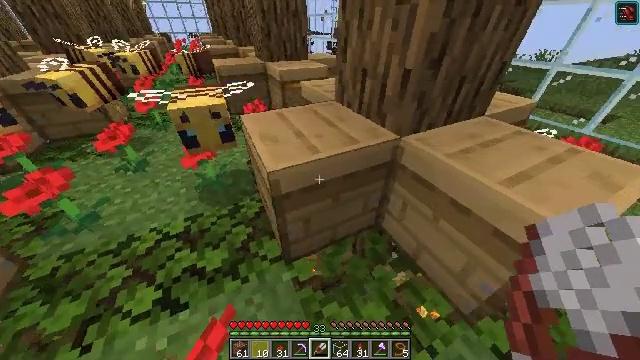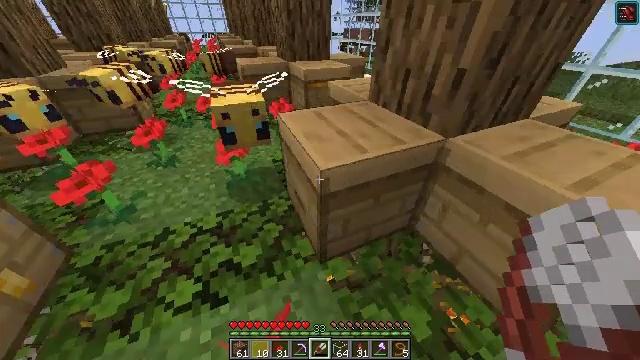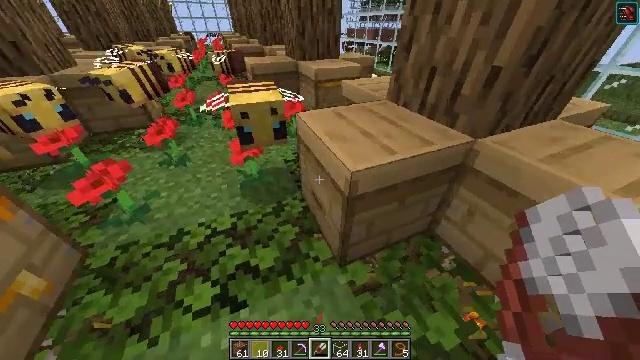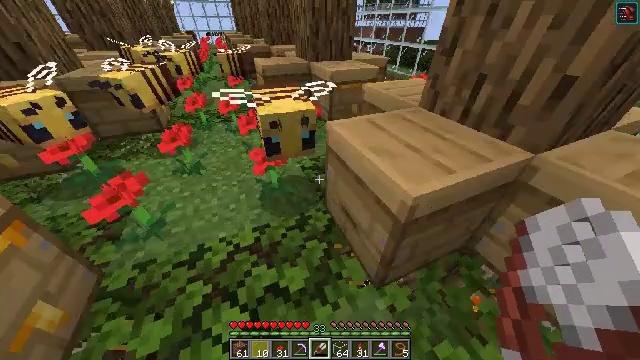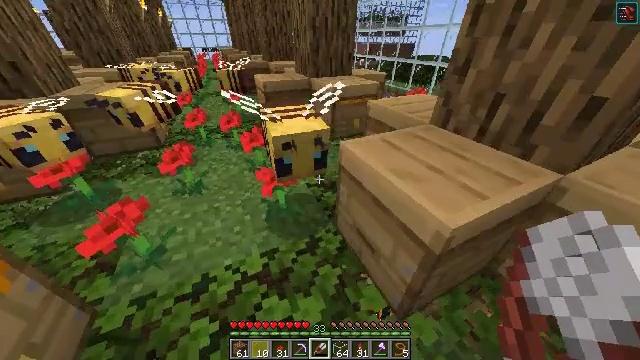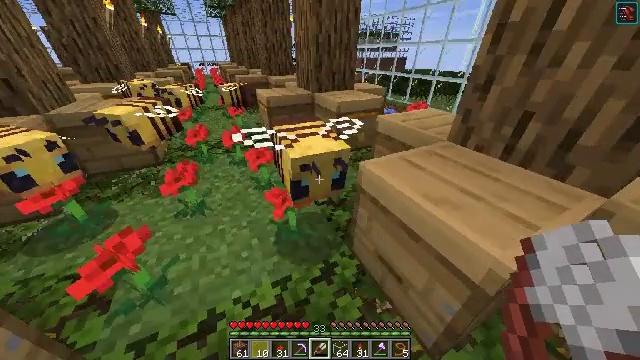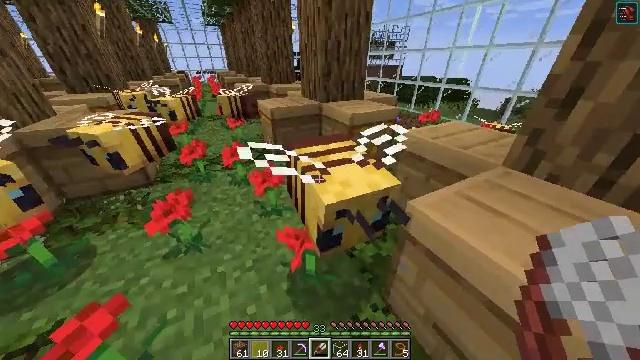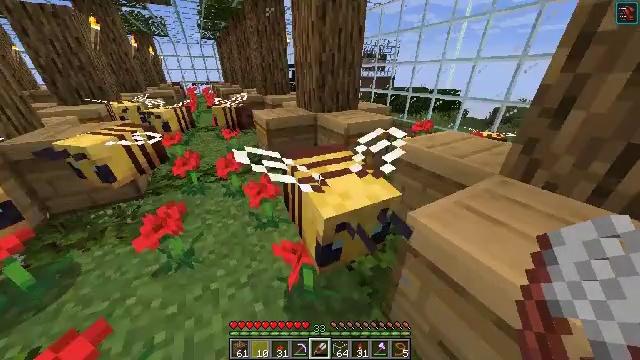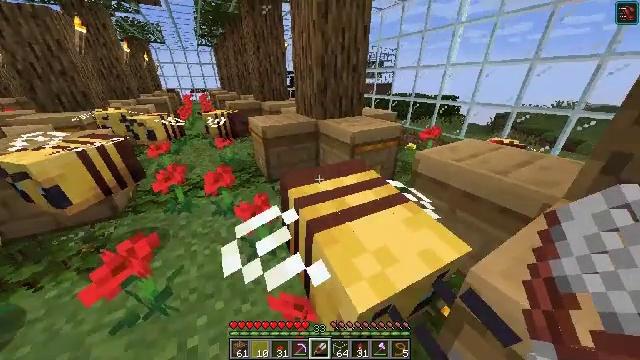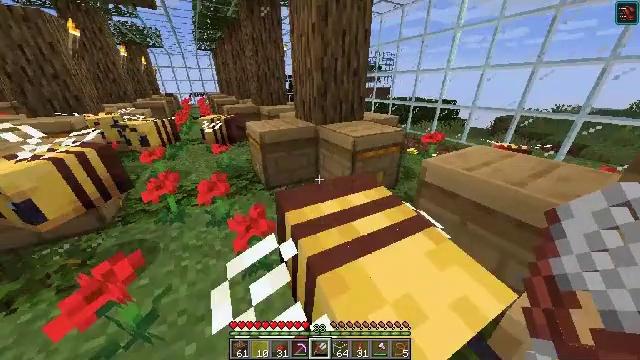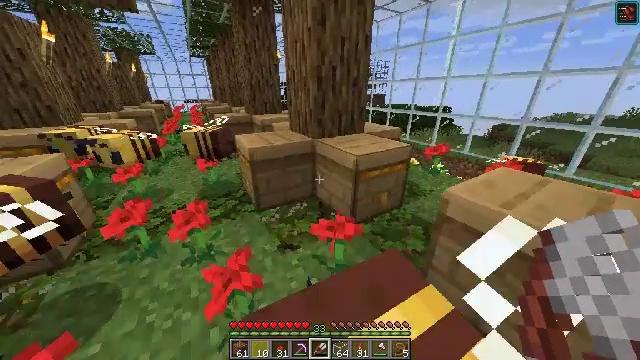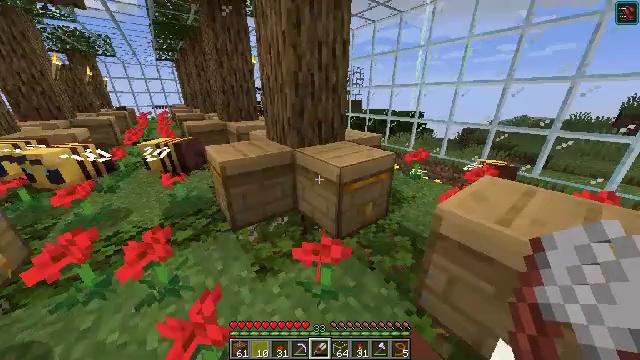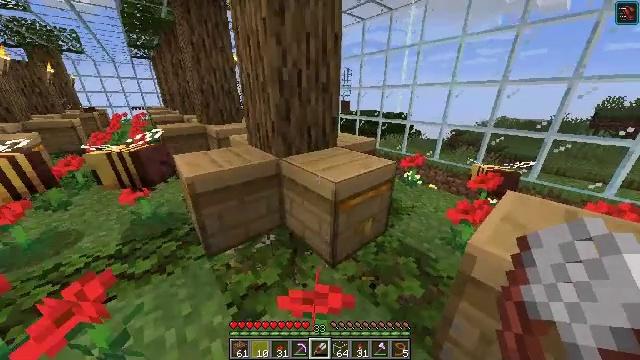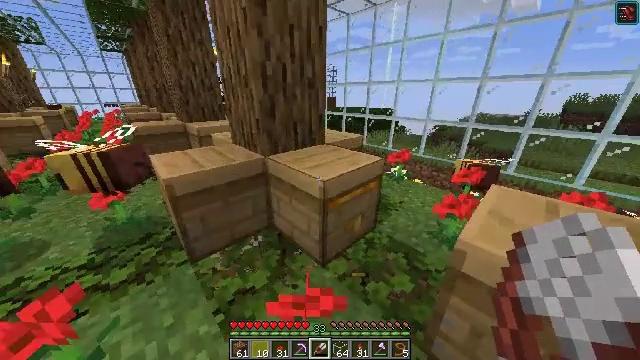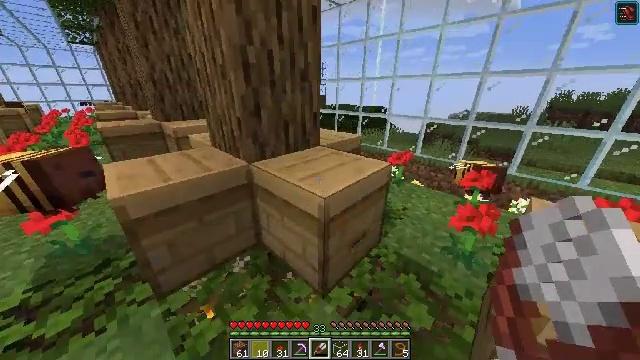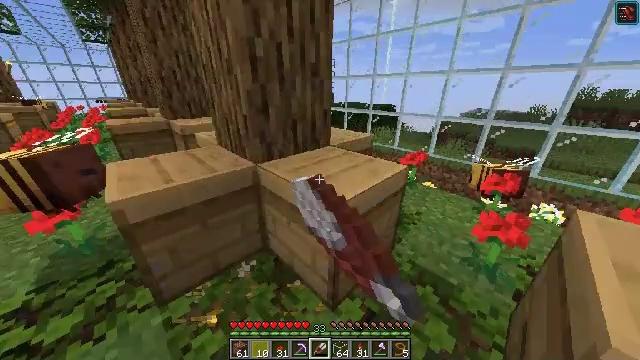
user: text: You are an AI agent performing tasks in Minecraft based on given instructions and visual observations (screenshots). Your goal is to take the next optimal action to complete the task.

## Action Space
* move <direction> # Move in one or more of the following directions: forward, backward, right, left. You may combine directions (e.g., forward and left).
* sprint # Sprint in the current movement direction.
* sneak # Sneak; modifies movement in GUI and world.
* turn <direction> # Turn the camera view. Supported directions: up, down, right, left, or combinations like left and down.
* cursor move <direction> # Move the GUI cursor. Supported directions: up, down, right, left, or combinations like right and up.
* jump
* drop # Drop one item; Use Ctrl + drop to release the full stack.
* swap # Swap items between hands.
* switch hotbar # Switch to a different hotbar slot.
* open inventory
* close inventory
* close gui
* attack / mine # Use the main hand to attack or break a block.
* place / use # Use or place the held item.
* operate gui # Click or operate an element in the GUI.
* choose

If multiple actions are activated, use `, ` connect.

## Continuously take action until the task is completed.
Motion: motion action
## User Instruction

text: Use 4 honeycombs to craft a honeycomb block.
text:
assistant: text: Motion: move left, turn left
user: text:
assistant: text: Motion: move forward and move left
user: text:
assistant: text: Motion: move forward and move left
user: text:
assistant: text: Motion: move forward and move left, turn right and up
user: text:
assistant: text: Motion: move forward, turn right and up
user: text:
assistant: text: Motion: move forward, turn up
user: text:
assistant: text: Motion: move forward, turn right and up
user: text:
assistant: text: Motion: move forward, turn up
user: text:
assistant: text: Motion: move forward, turn up
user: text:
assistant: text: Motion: move forward, turn right and up
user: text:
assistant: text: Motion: move forward, turn right and up
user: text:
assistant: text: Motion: move forward, turn right
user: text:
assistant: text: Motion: move forward, turn right
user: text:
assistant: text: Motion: turn right, use / place
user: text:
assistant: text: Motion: turn left, use / place
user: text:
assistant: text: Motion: turn left and down
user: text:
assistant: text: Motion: turn left and up
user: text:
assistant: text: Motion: use / place
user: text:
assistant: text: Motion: use / place
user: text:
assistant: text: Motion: turn right
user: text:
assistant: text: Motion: turn right and down
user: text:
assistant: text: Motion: turn right and down
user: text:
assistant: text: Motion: no_op
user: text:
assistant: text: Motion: no_op
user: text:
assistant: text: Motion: no_op
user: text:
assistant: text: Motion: no_op
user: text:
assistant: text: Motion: turn right and down
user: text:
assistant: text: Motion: turn right
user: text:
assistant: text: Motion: turn right
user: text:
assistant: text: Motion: turn right and down